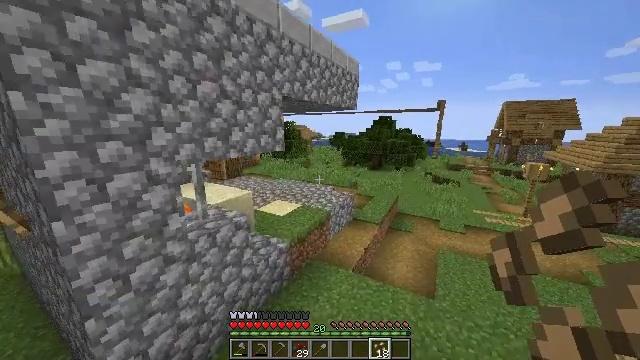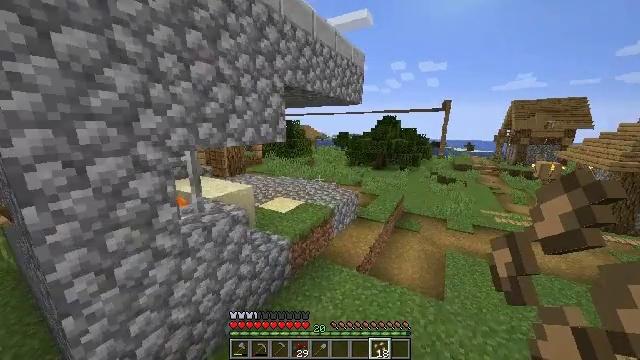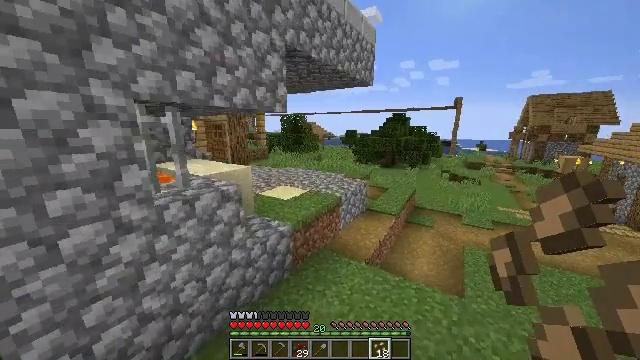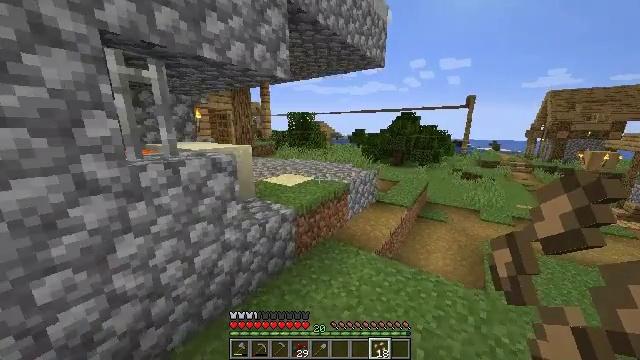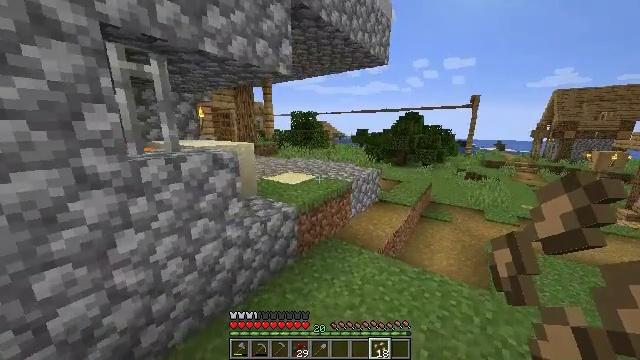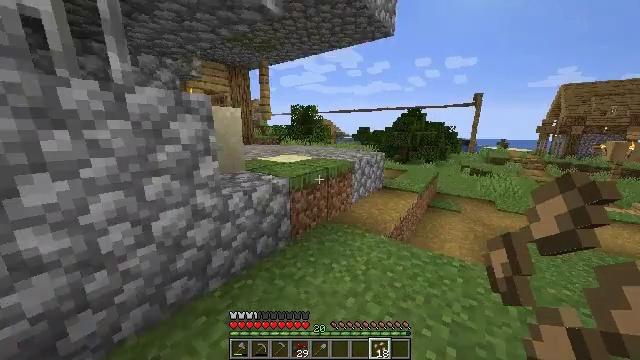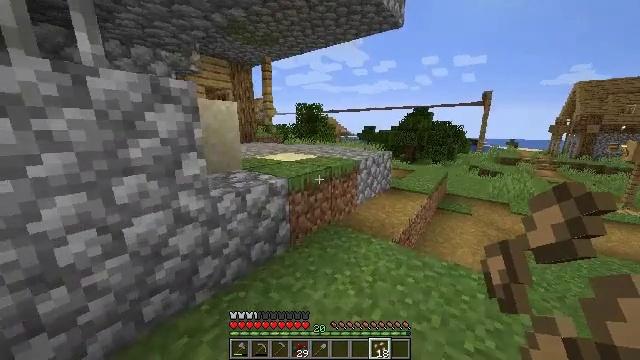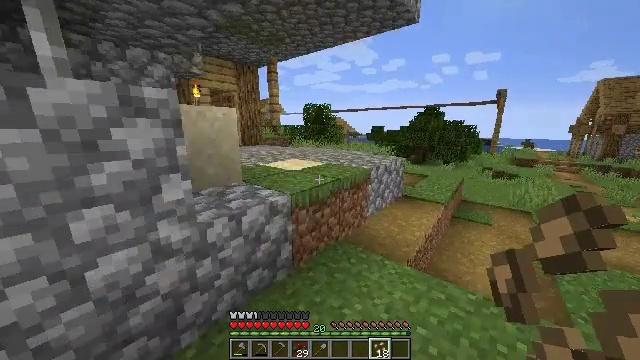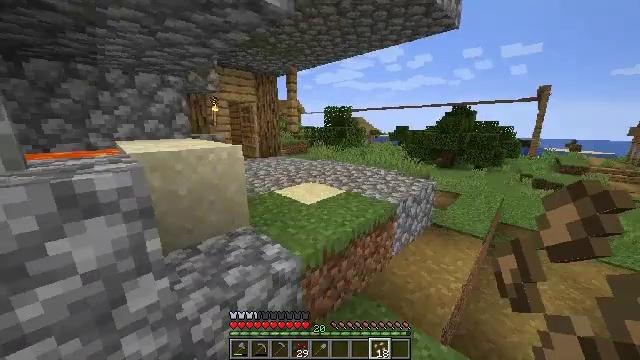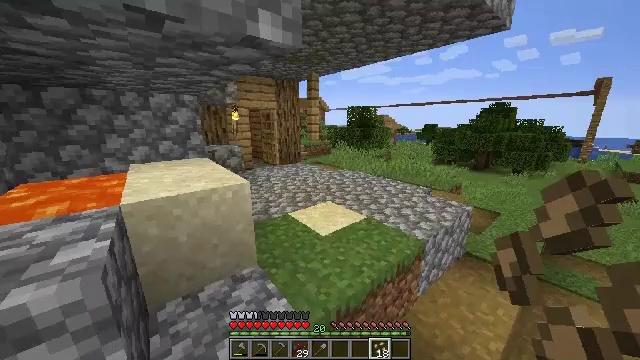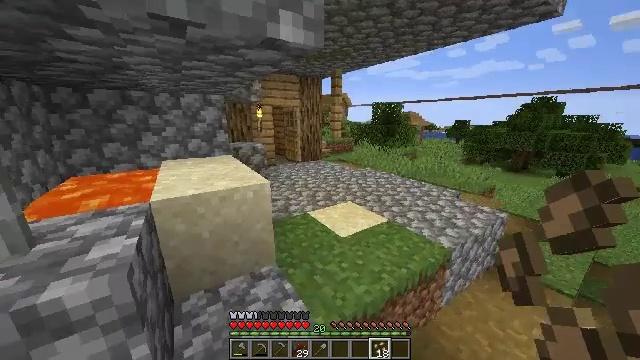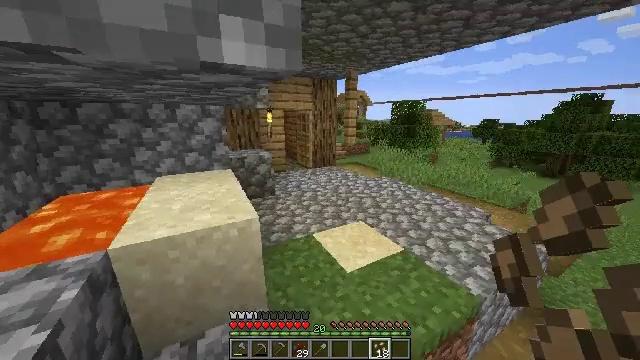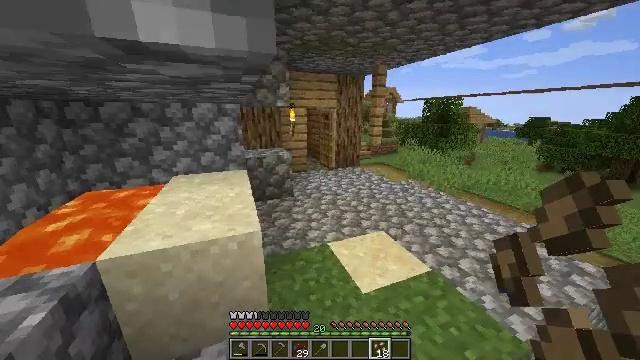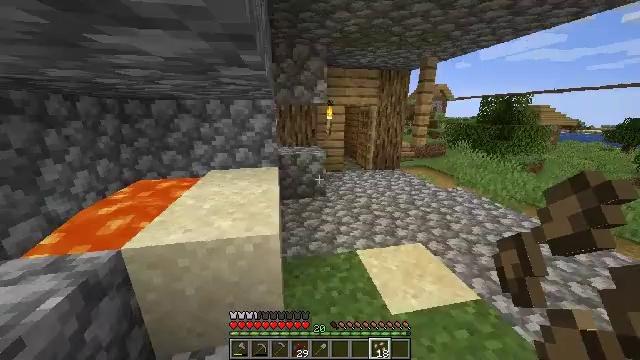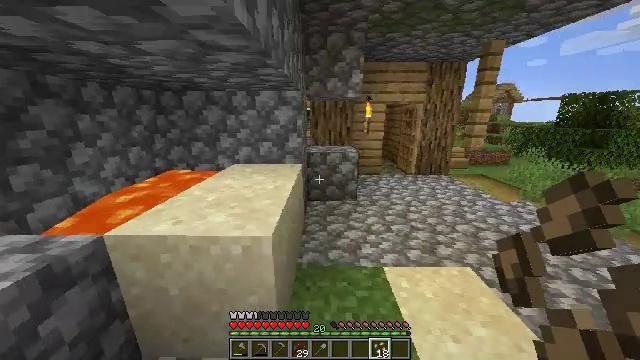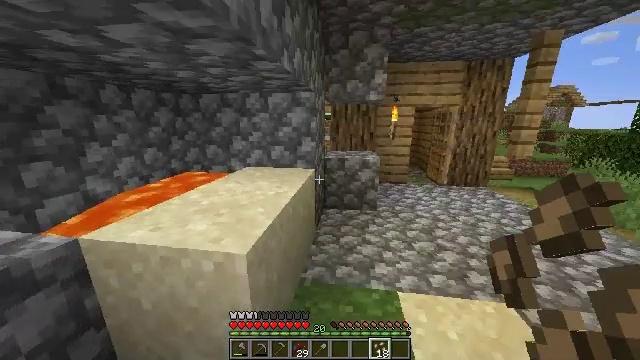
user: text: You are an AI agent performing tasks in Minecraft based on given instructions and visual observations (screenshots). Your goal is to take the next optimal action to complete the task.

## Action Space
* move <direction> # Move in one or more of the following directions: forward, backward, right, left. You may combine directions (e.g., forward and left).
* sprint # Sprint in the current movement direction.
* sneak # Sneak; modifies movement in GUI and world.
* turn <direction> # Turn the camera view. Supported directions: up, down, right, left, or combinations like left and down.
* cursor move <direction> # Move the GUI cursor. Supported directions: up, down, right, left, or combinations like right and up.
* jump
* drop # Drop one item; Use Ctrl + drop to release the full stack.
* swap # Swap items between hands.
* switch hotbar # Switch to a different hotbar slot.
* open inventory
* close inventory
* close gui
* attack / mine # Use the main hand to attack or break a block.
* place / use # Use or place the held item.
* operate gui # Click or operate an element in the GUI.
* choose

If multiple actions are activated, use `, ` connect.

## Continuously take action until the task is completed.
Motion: motion action
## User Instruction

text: Remove beetroot seeds from the inventory.
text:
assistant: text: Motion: move forward, turn left
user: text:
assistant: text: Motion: move forward, turn left
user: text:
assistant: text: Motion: move forward, turn left
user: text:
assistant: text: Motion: move forward
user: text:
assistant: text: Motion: move forward
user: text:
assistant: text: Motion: move forward, turn left
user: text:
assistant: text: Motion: move forward, turn left, jump
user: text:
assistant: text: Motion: move forward, turn left, jump
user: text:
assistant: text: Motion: move forward, turn left and down, jump
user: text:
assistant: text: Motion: move forward, turn left, jump
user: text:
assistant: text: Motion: move forward, turn left, jump
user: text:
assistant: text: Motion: move forward, turn left
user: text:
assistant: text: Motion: move forward, turn left
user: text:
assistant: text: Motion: move forward, turn left and up
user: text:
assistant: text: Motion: move forward, turn left and up
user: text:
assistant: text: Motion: move forward and move left, turn left
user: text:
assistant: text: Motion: move forward and move left
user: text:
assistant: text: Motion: move forward and move left, turn left
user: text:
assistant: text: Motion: move forward and move left, turn left and up
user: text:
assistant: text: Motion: move forward and move left, turn left and up
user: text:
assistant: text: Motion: move forward and move left, turn left and up
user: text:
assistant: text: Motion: move forward and move left, turn left and up
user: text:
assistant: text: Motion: move forward and move left
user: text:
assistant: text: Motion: move forward and move left
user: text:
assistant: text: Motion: move forward and move left
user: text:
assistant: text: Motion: move left
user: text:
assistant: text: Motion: open inventory
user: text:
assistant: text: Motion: open inventory
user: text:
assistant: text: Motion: open inventory
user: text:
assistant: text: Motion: no_op